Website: bh-photo
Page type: customer-info-address
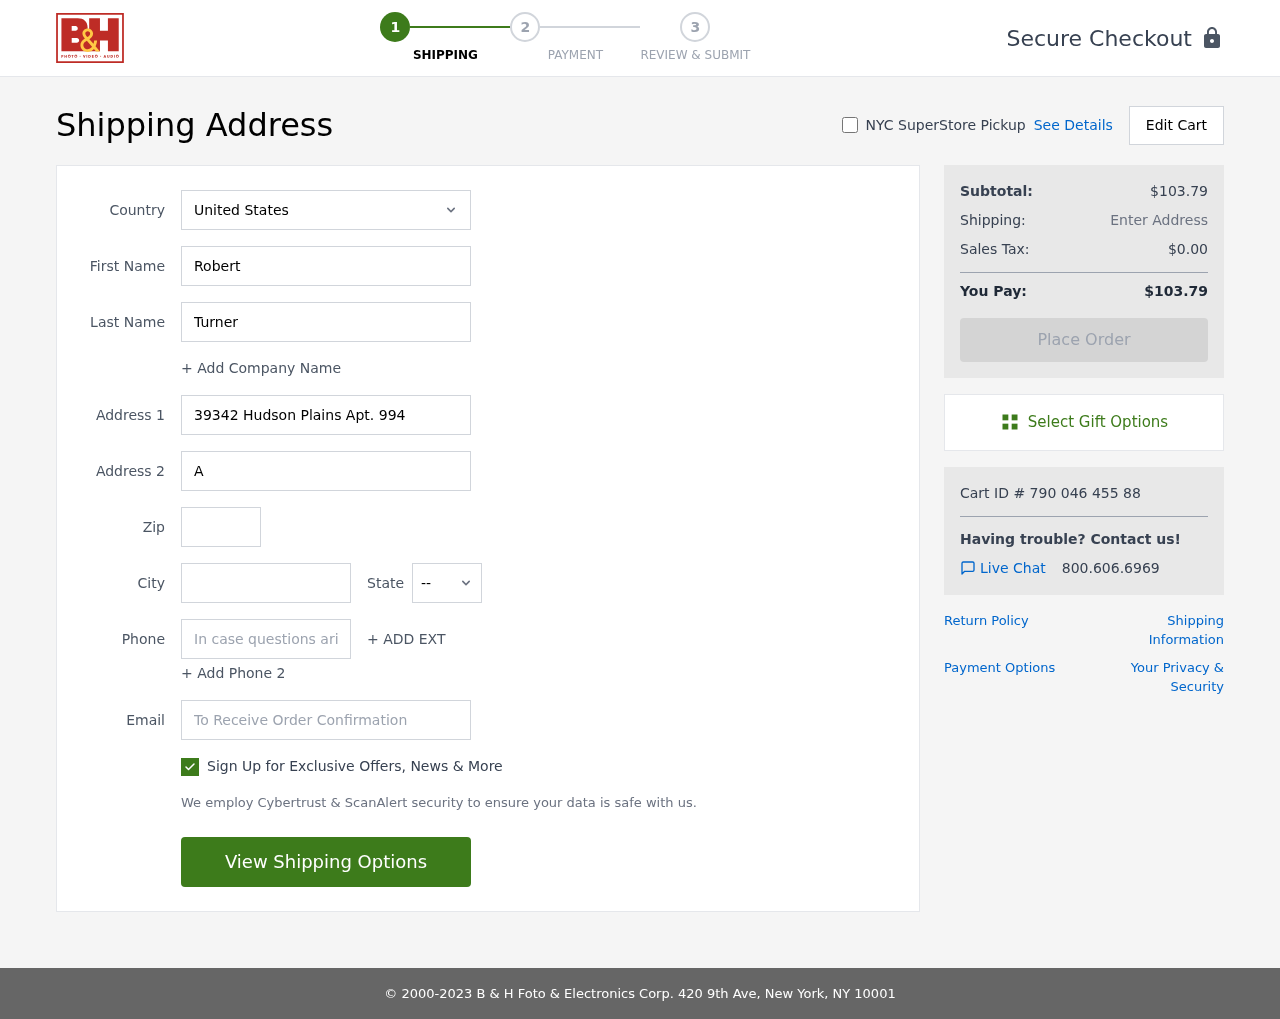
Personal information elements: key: PII_CITY
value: Holmesbury
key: PII_COUNTRY
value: United States
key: PII_EMAIL
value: robertturner@yahoo.com
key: PII_FIRSTNAME
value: Robert
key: PII_LASTNAME
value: Turner
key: PII_PHONE
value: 9997669092
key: PII_POSTCODE
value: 55868
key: PII_STATE_ABBR
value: VI
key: PII_STREET
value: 39342 Hudson Plains Apt. 994
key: PII_STREET2
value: Apt. 368
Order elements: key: ORDER_SUBTOTAL
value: $103.79
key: ORDER_TAX
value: $0.00
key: ORDER_TOTAL
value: $103.79
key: ORDER_ID
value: Cart ID # 790 046 455 88